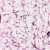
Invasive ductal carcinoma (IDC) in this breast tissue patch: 1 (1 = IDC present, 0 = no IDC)